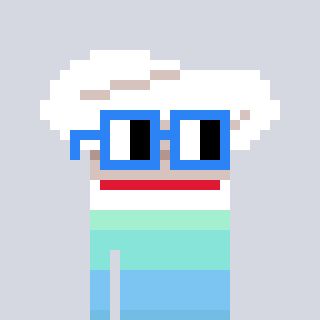
a pixel art character with square blue glasses, a chef hat-shaped head and a orange-colored body on a cool background